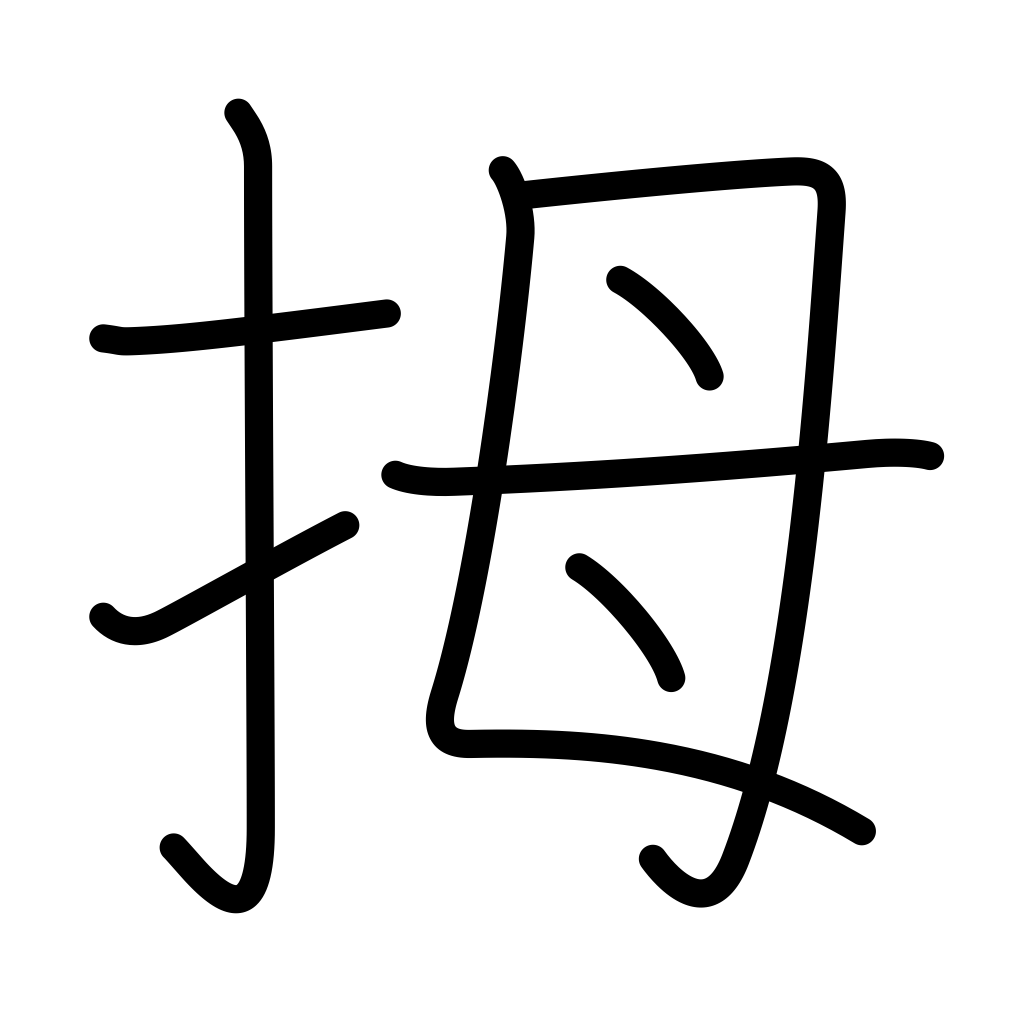
Meaning: thumb